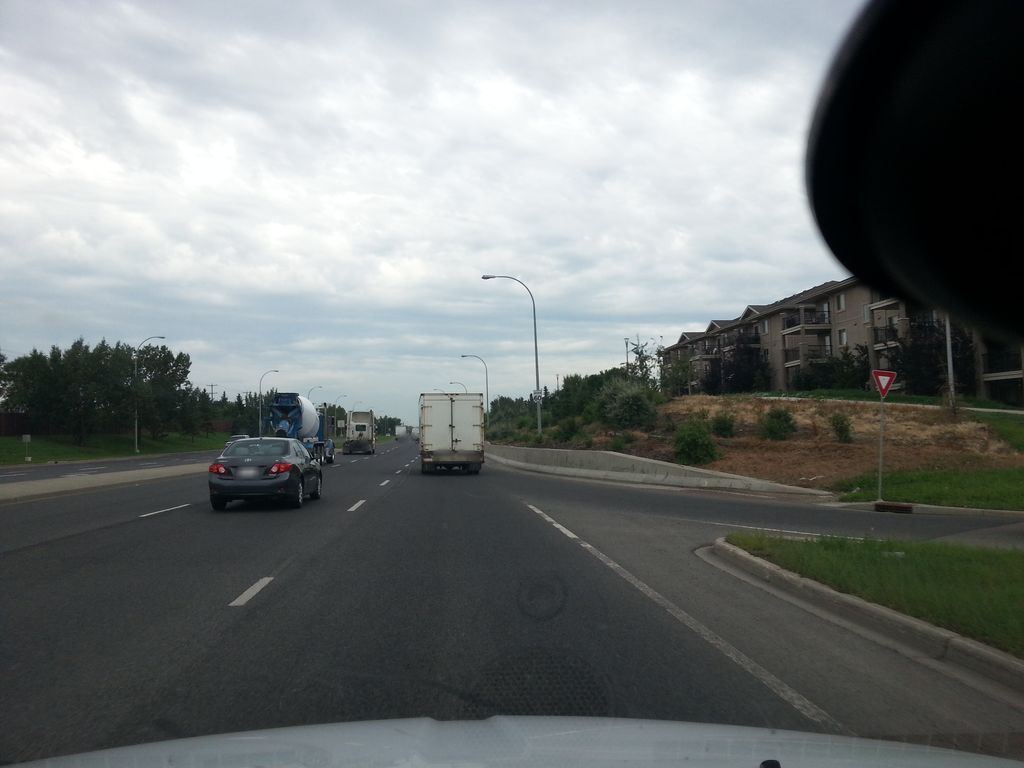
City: edmonton